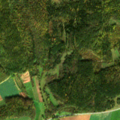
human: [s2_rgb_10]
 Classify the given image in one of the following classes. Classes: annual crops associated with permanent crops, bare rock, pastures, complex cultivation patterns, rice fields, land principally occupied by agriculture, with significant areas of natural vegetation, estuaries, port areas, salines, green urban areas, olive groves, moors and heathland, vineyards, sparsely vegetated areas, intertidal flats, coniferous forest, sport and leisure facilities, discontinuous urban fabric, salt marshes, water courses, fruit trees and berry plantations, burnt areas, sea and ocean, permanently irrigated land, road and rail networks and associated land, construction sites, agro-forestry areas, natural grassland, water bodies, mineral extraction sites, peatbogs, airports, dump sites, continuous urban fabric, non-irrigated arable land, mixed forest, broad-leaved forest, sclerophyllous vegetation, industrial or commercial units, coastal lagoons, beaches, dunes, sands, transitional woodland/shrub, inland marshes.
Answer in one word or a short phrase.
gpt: non-irrigated arable land, complex cultivation patterns, land principally occupied by agriculture, with significant areas of natural vegetation, coniferous forest, mixed forest